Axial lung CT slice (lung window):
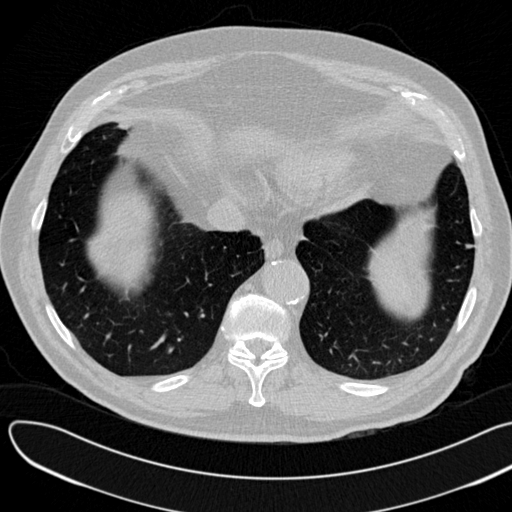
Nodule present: yes
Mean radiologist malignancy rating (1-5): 3